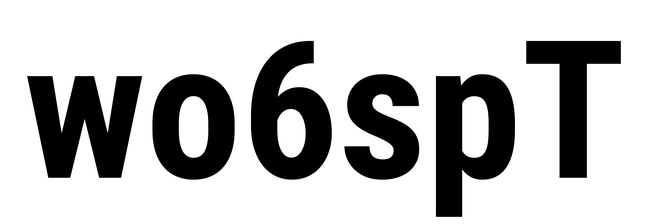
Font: Roboto_Condensed_Bold